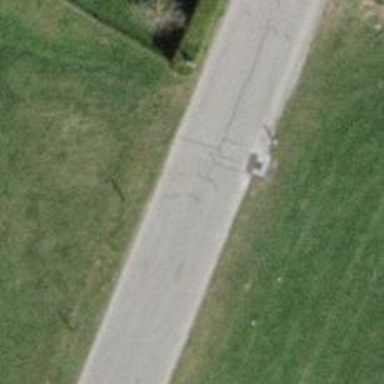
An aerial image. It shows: Unclassified road with asphalt surface.